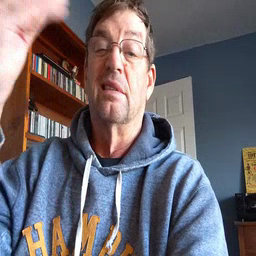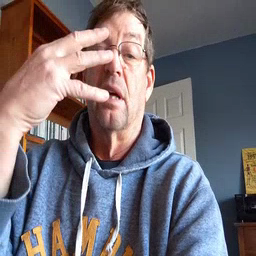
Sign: sun